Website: lowes
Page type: cart
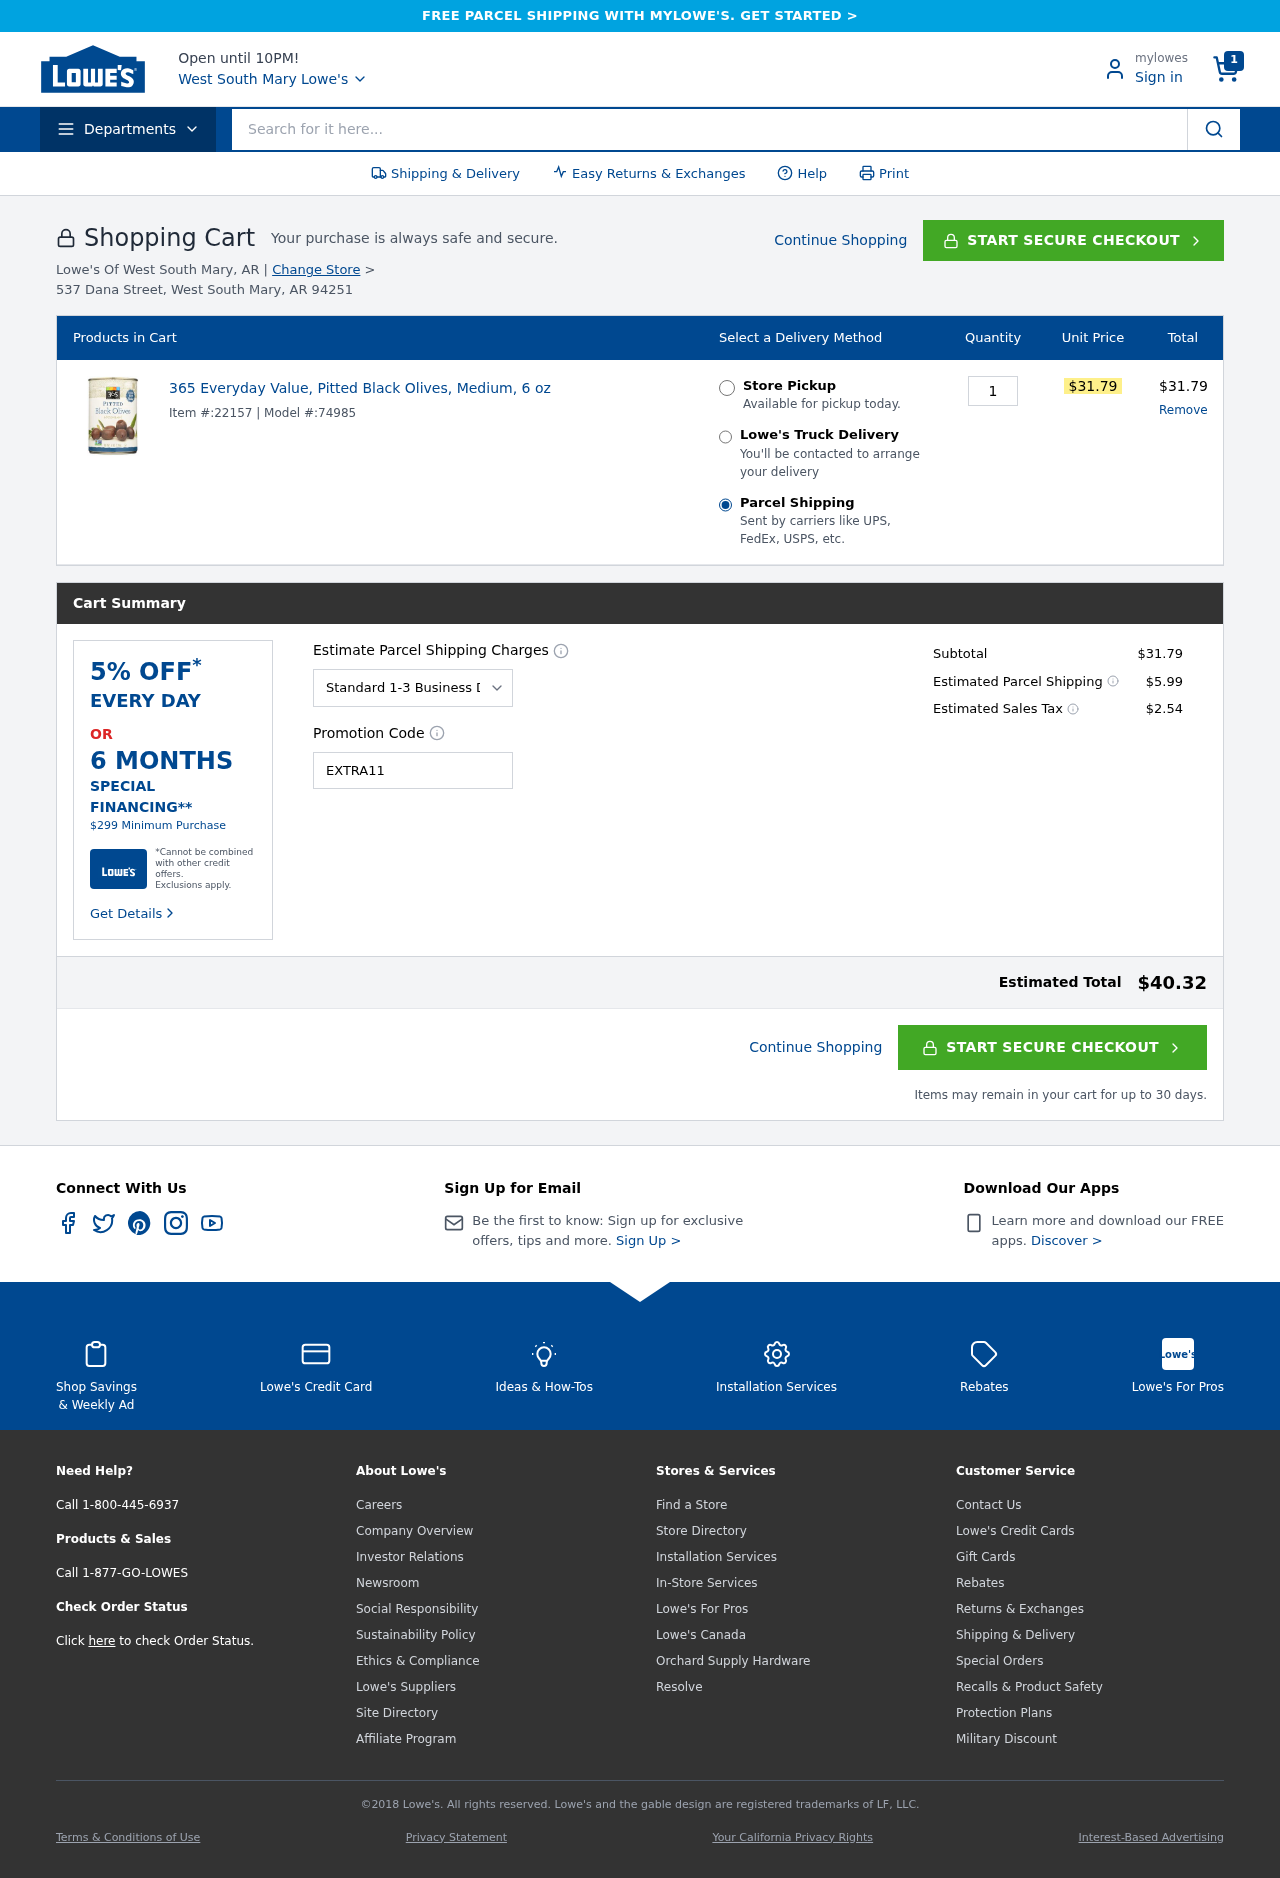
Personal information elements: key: PII_CITY
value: South Mary
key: PII_CITY
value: West South Mary
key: PII_POSTCODE
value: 94251
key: PII_PROMO_CODE
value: EXTRA11
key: PII_STREET
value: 537 Dana Street
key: PII_STATE_ABBR
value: AR
Product elements: key: PRODUCT1_NAME
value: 365 Everyday Value, Pitted Black Olives, Medium, 6 oz
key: PRODUCT1_PRICE
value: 31.79
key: PRODUCT1_QUANTITY
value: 1
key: PRODUCT1_MODEL
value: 74985
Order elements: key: ORDER_NUM_ITEMS
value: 1
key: ORDER_ITEM_ID
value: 22157
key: ORDER_LINE_TOTAL
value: $31.79
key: ORDER_SUBTOTAL
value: $31.79
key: ORDER_SHIPPING_COST
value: $5.99
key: ORDER_TAX
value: $2.54
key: ORDER_TOTAL
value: $40.32
Search elements: key: HEADER_SEARCH
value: Search for it here...